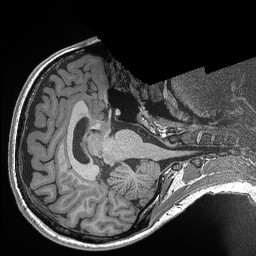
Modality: T1w
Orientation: axial
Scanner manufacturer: siemens
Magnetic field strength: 3 T
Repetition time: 2.3 s
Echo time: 0.00298 s